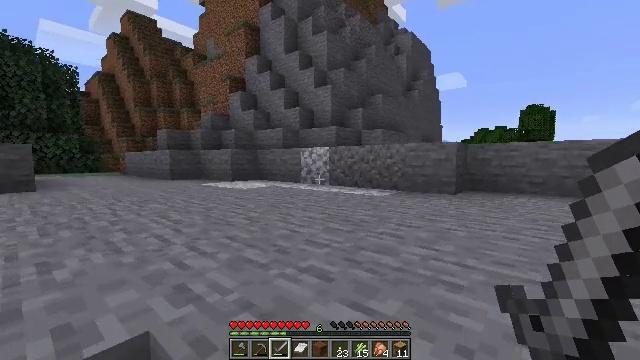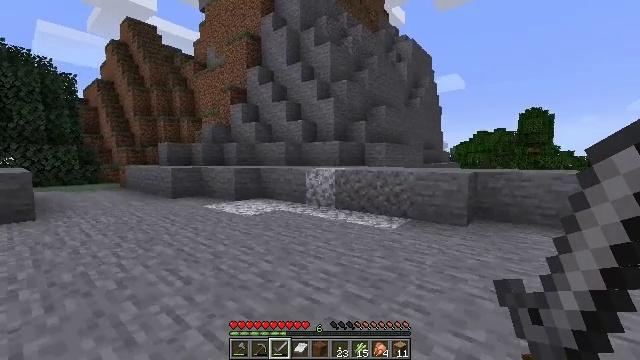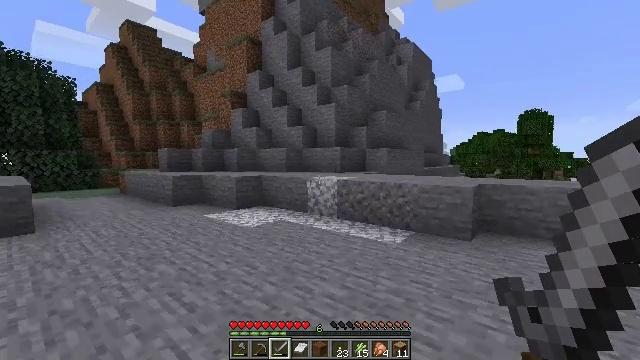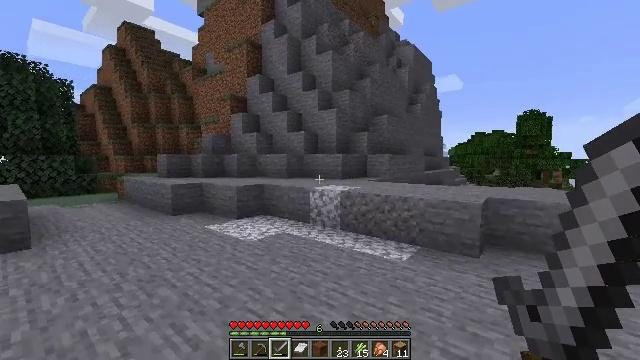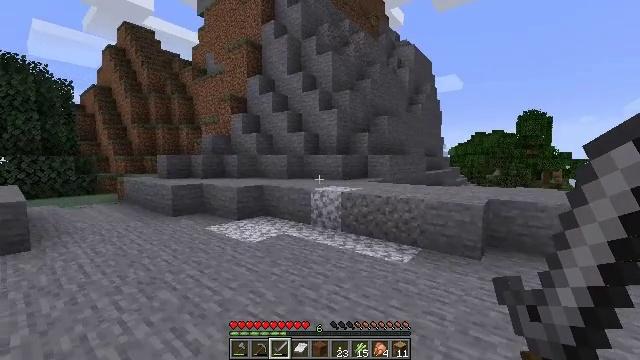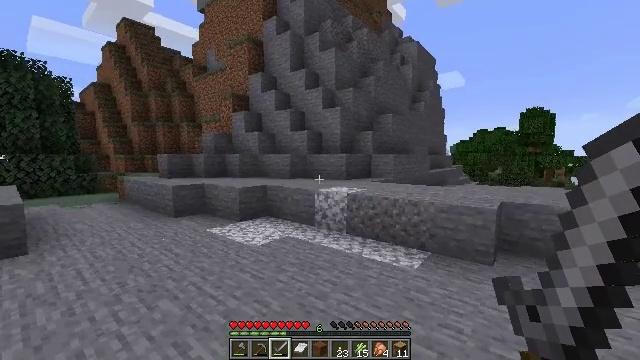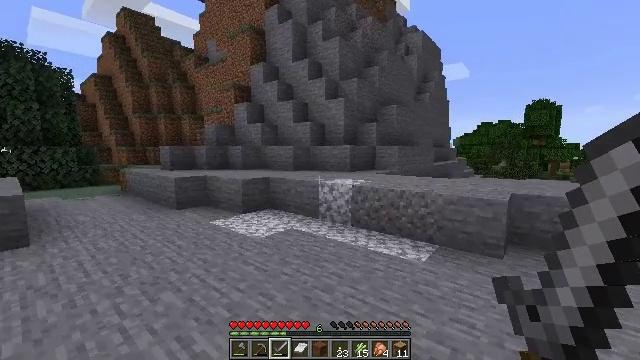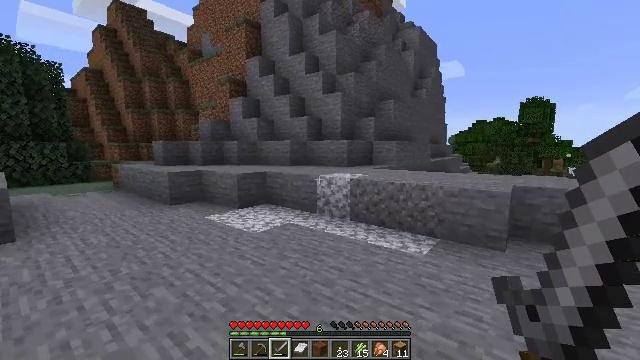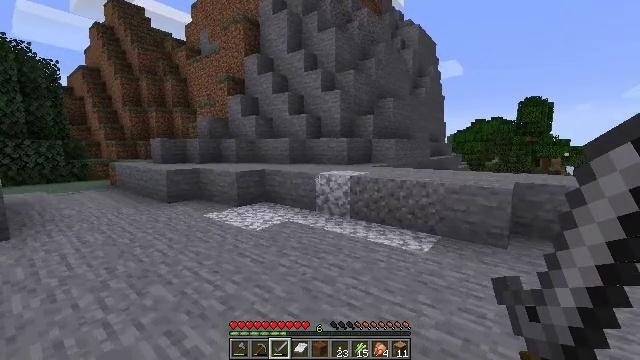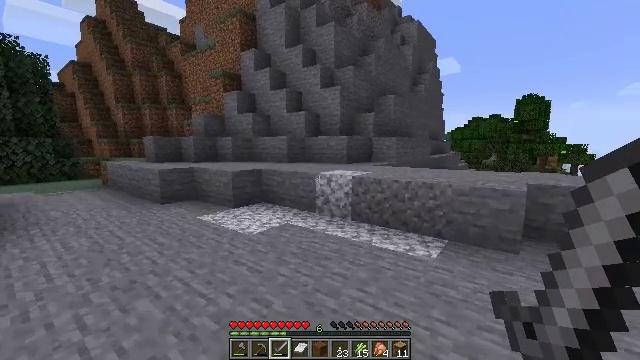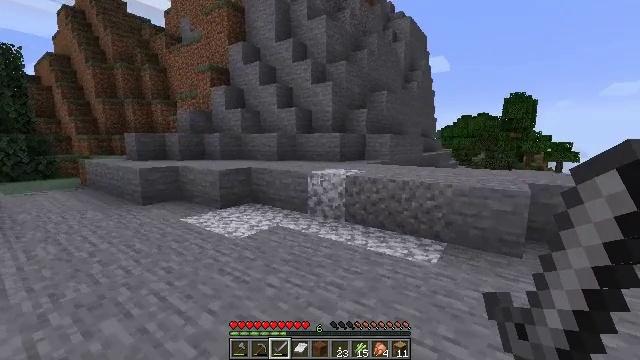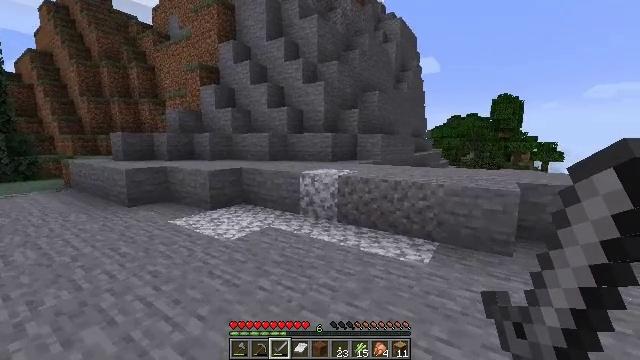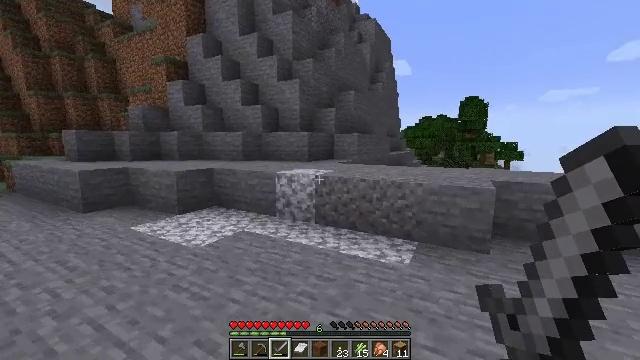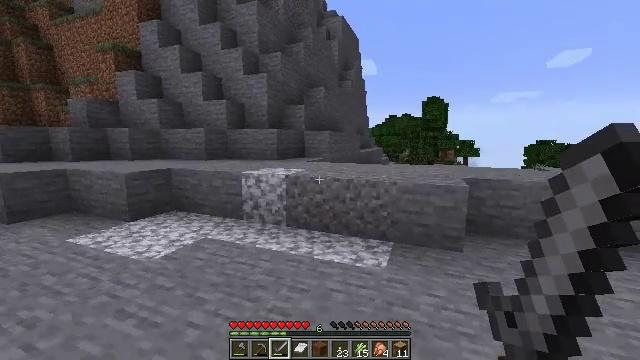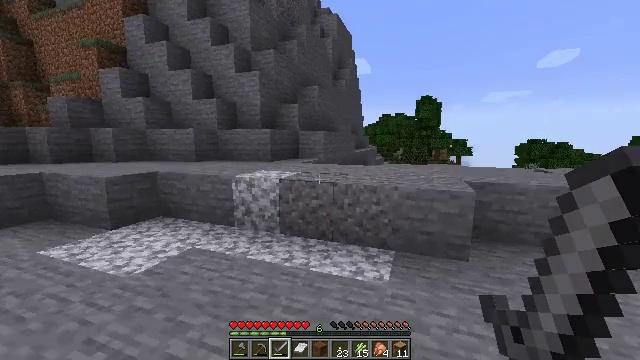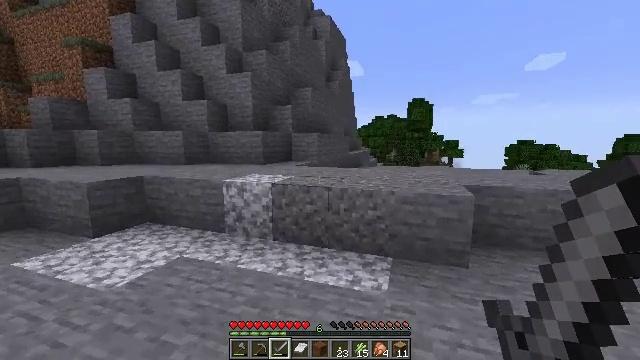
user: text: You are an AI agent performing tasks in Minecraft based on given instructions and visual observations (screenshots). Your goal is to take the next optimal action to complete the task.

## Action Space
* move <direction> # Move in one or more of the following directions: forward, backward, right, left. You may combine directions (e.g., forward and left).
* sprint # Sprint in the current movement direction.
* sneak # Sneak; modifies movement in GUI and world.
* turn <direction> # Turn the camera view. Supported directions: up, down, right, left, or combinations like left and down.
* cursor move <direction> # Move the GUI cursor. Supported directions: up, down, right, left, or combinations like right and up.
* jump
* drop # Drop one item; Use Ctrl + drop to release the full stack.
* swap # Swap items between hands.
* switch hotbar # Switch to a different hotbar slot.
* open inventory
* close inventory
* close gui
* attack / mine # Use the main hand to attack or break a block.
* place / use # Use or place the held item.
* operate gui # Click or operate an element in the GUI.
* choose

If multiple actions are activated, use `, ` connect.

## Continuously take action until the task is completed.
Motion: motion action
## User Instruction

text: Harvest a lily of the valley to use for decoration or dye.
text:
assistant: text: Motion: move forward, jump
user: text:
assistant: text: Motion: move forward, jump
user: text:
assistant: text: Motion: move forward, jump
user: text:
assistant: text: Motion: move forward, jump
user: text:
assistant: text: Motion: move forward
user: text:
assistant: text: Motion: move forward, turn down
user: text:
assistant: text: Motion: move forward
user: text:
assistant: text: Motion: move forward
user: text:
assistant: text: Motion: move forward
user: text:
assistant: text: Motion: move forward, turn right
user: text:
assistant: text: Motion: move forward, turn right
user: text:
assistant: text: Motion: move forward, turn right
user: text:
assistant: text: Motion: move forward, turn right
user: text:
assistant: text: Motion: move forward, turn right
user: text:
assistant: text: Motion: move forward, turn right
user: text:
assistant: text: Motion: move forward, turn right and up
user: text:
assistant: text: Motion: move forward, turn right
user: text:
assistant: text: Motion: move forward, turn right
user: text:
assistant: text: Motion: move forward
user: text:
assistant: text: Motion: move forward, turn right
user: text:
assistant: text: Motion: move forward, turn right
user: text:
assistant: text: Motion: move forward, turn right
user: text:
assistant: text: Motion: move forward, turn right
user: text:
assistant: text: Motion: move forward
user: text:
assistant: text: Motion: move forward, turn right and down
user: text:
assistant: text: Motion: move forward, jump
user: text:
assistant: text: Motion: move forward, jump
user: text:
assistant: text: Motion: move forward, jump
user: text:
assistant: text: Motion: move forward, jump
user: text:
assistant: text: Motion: move forward, jump